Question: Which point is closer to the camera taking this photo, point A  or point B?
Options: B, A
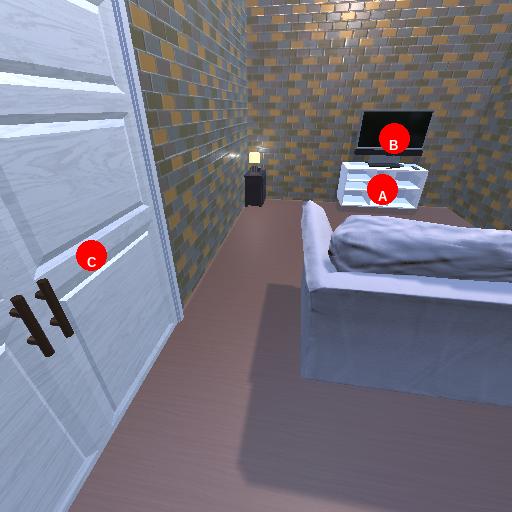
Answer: B